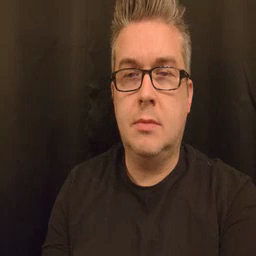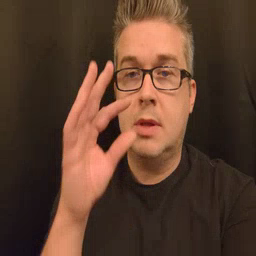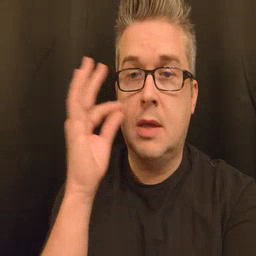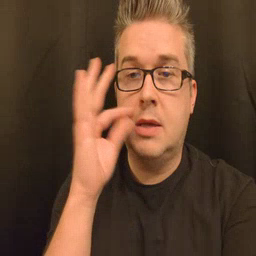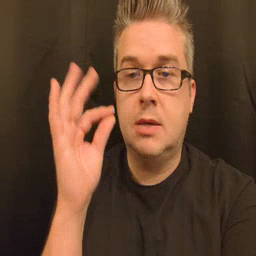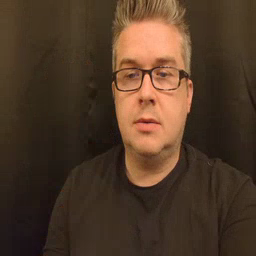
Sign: cat